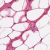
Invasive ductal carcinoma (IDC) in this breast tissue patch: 0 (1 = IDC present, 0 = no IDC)